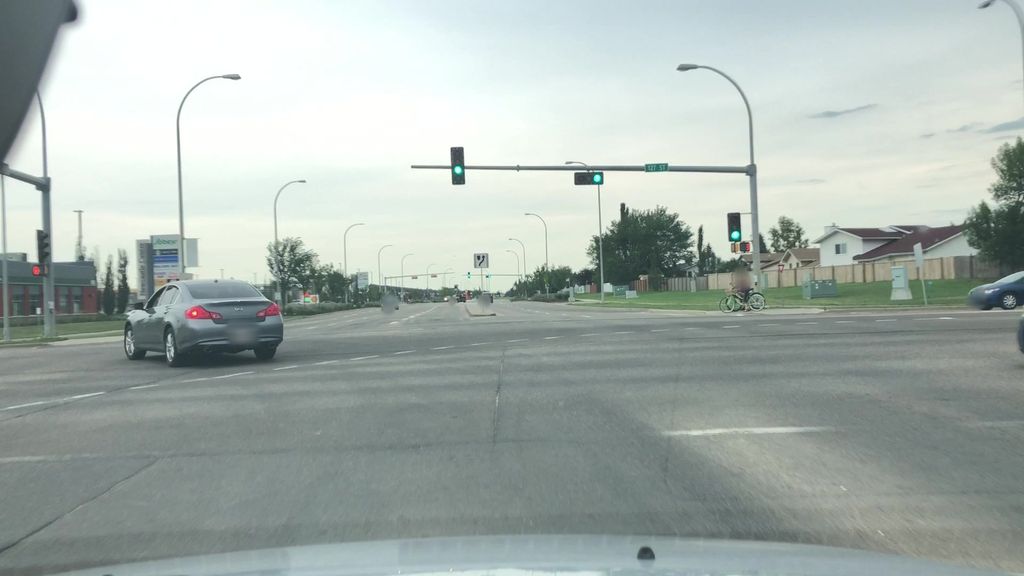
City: edmonton